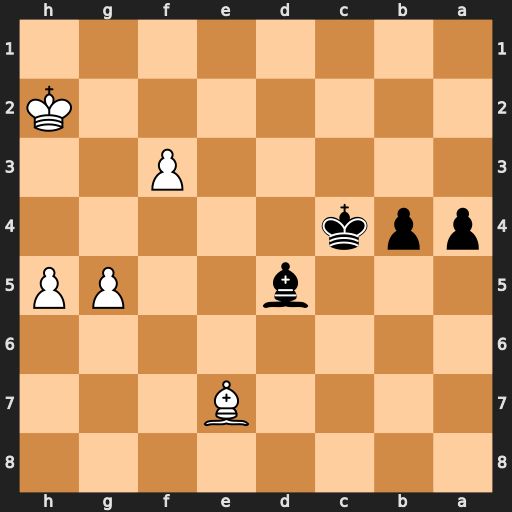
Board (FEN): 8/4B3/8/3b2PP/ppk5/5P2/7K/8
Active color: b
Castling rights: -
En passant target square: -
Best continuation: Bxf3 h6 Be4